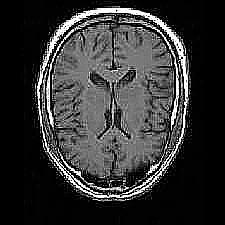
Label: notumor